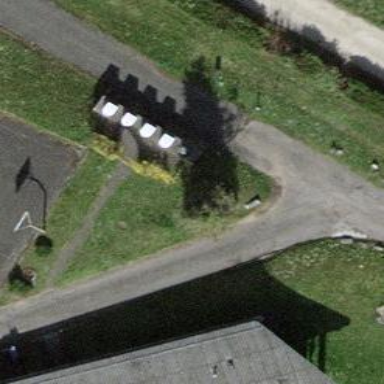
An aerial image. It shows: Recycling container at amenity designated for recycling.